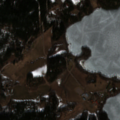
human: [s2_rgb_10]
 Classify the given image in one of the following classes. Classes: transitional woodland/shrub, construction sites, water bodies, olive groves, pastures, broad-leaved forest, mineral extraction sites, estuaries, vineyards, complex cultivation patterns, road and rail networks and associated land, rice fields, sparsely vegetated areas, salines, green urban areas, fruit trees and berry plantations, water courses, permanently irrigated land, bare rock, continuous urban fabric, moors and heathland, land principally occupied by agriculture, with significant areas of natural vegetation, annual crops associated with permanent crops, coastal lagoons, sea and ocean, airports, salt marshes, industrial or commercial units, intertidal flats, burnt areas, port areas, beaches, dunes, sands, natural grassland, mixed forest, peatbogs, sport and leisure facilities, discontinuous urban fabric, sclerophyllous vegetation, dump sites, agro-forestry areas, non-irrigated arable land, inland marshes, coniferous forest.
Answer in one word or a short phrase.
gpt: land principally occupied by agriculture, with significant areas of natural vegetation, coniferous forest, mixed forest, water bodies